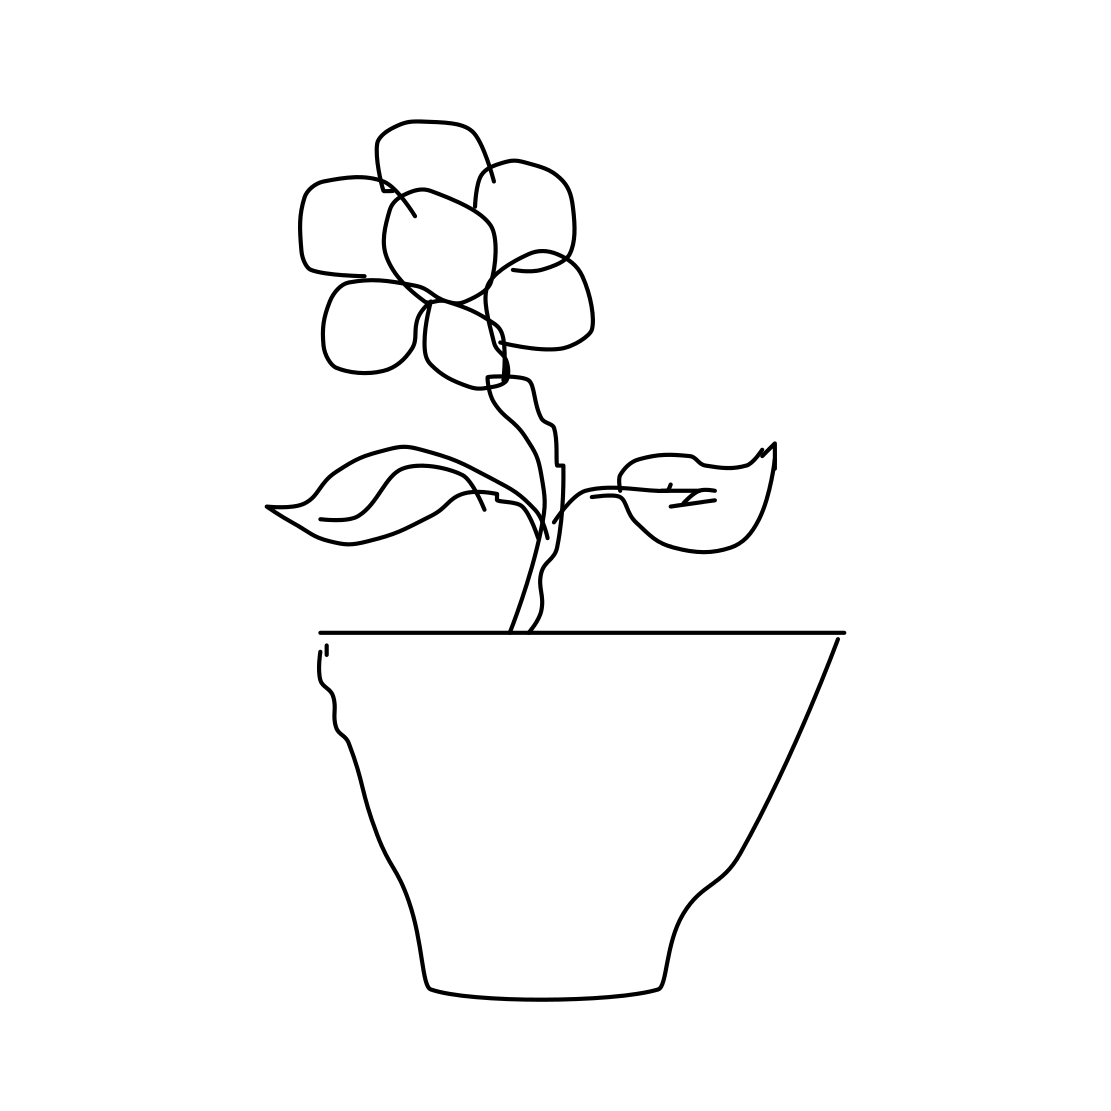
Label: potted plant